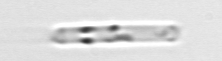
Label: Cerataulina_pelagica